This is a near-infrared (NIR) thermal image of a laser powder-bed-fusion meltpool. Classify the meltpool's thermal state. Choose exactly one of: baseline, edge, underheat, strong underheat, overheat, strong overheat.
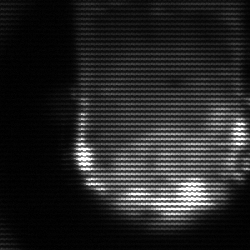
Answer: baseline